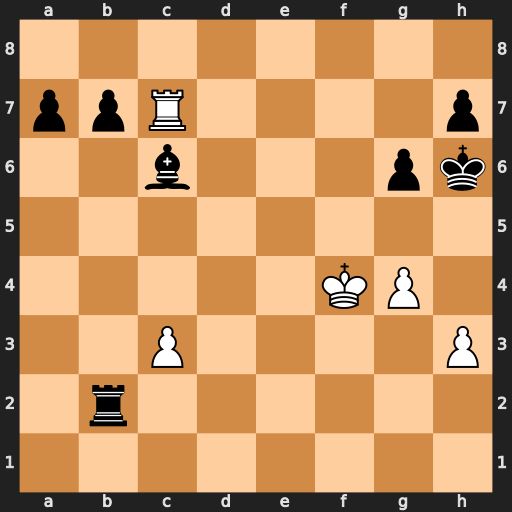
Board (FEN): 8/ppR4p/2b3pk/8/5KP1/2P4P/1r6/8
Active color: w
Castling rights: -
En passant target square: -
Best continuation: g5+ Kh5 Rxh7#